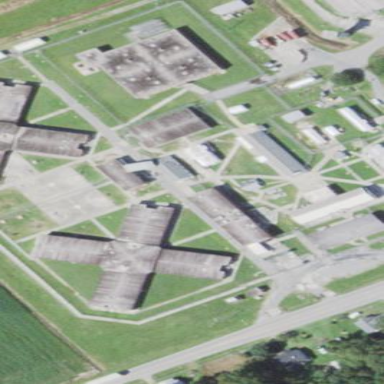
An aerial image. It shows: Prison facility surrounded by fence.